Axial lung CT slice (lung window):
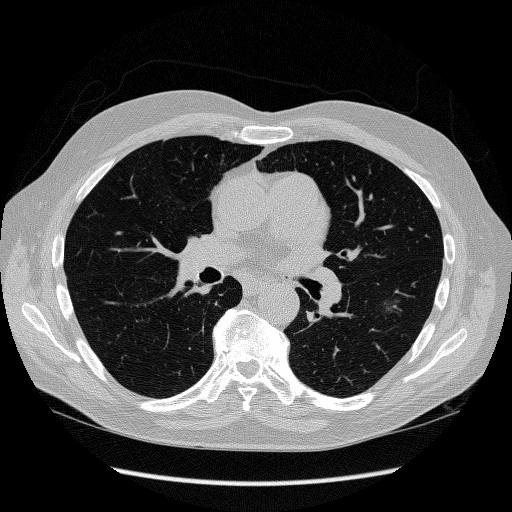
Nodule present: yes
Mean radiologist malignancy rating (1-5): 3.5